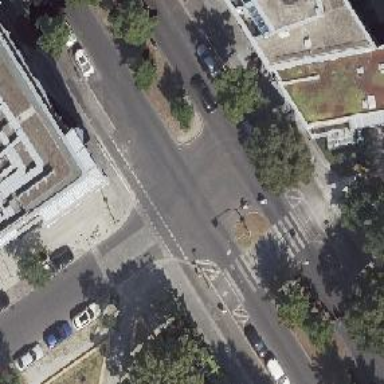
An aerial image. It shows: Unmarked road crossing.